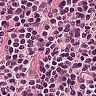
Metastatic tissue present: no